Question: ## Nice
I use Windows batch files to execute various Stata do-files in a certain order. For example, when I do
'''
StataMP-64 /e do myDoFile1.do
StataMP-64 /e do myDoFile2.do
'''
Stata executes 'myDoFile1.do' and nicely routes its output to 'myDoFile1.log', and then executes 'myDoFile2.do' and routes its output to 'myDoFile2.log'. By the way, both log files are in the same directory as the do-files.
## Not nice
Now I want to pass an argument for each of these do-file. In particular, this argument is a directory path. For example,
'''
StataMP-64 /e do myDoFile1.do "C:\MyDir"
StataMP-64 /e do myDoFile2.do "C:\MyDir"
'''
Now Stata executes 'myDoFile1.do' as expected, but saves its output to a file named 'MyDir.log'. And it does the same to 'myDoFile2.do', overwriting the log for 'myDoFile1.do'.
## Questions:
1. Is this the expected behavior?
2. How to solve this, and have outputs routed to myDoFile1.log and myDoFile2.do respectively, preferably without the need to explicitly starting to log in each do file?
## Edit 1:
Just to add to this problem, I tested the case in which I need to pass 2 directory paths to my do-file, like so
'''
StataMP-64 /e do myDoFile1.do "C:\MyDir1" "C:\MyDir2"
'''
The output is now routed to a file named 'MyDir2.log'. Strange.
## Edit 2:
I reproduced the example in Roberto's answer below. Here's the screenshot to show that the problem is indeed occurring. I use both a Windows batch file and the Windows prompt (which Roberto used in answer below), and I reproduced the problem either way. I am using Stata 13 MP on Windows 7.
## Edit 3:
I've also replicated this on Stata 12 SE, Windows 7.
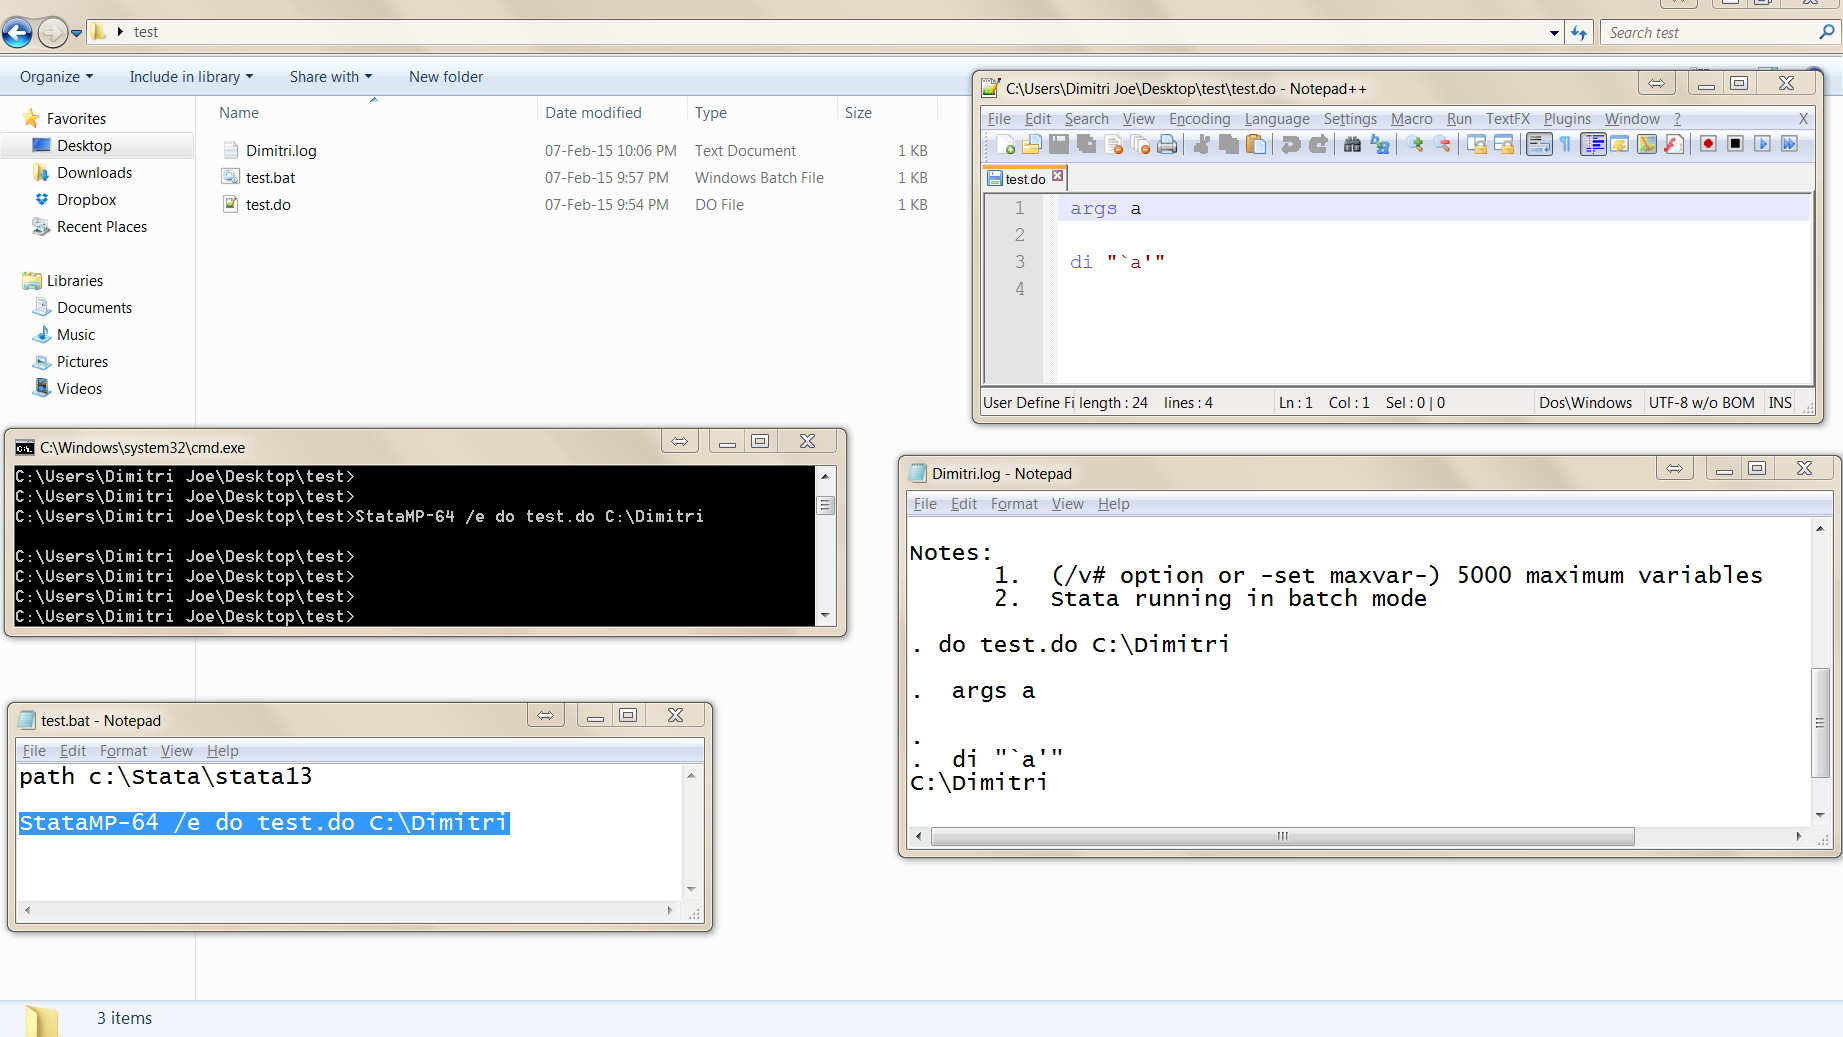
Answer: Escaping double quotes seems to solve the issue:
'''
StataMP-64 /e do myDoFile1.do "C:\MyDir"
'''
So it seems that Windows (7) is stripping the quotes before passing the arguments to Stata.